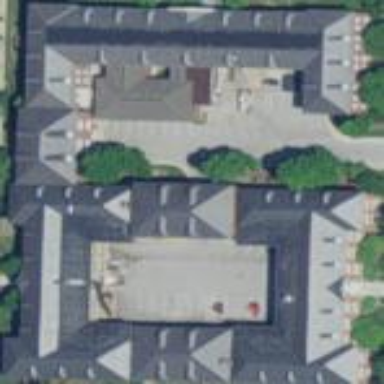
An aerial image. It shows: Office building.